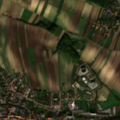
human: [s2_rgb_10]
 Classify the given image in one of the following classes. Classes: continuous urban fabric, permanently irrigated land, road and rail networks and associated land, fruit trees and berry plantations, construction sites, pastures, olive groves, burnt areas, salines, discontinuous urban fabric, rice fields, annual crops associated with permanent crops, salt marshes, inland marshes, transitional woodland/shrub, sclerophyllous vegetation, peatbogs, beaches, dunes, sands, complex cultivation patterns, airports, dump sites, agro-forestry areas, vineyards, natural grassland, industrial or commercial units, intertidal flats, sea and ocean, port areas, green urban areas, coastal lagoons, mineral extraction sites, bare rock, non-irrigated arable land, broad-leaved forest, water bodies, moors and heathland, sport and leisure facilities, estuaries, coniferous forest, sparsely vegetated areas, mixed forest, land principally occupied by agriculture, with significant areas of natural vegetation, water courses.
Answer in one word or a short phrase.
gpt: discontinuous urban fabric, non-irrigated arable land, land principally occupied by agriculture, with significant areas of natural vegetation